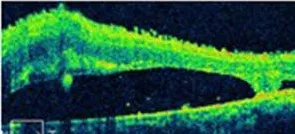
Ocular fundus images from a patient with Terson syndrome with no cerebral hemorrhage. Two months subsequent to the vitrectomy, optical coherence tomography showed retinal nerve fiber layer detachment in the macula lutea in the patient's. Right.
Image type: ophthalmic_imaging (oct)